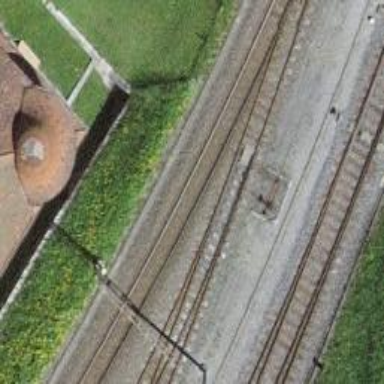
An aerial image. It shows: Railway switch.